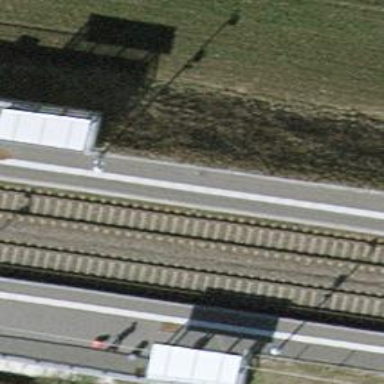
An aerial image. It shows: Public transport stop position along the railway.